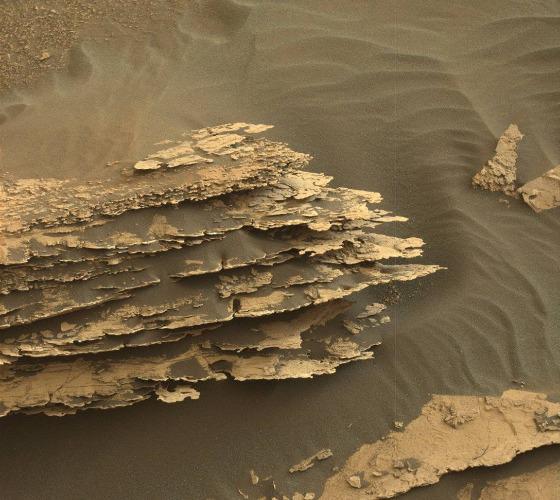
Terrain classes present: Bedrock, Gravel / Sand / Soil, Shadow